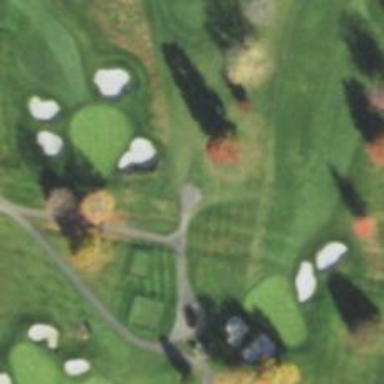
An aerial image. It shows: Path for both roads and golfers.